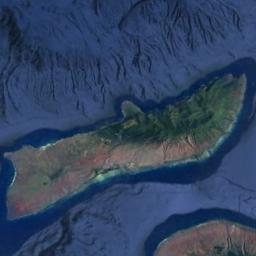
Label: island